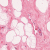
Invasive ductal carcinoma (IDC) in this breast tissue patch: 0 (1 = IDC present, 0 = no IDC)